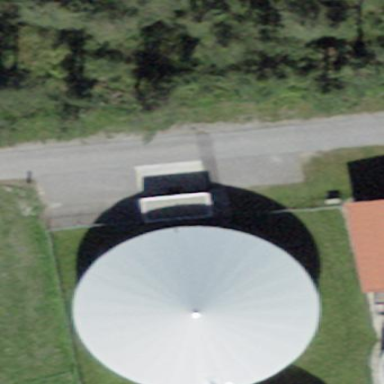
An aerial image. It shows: Building with storage tank.